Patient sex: M
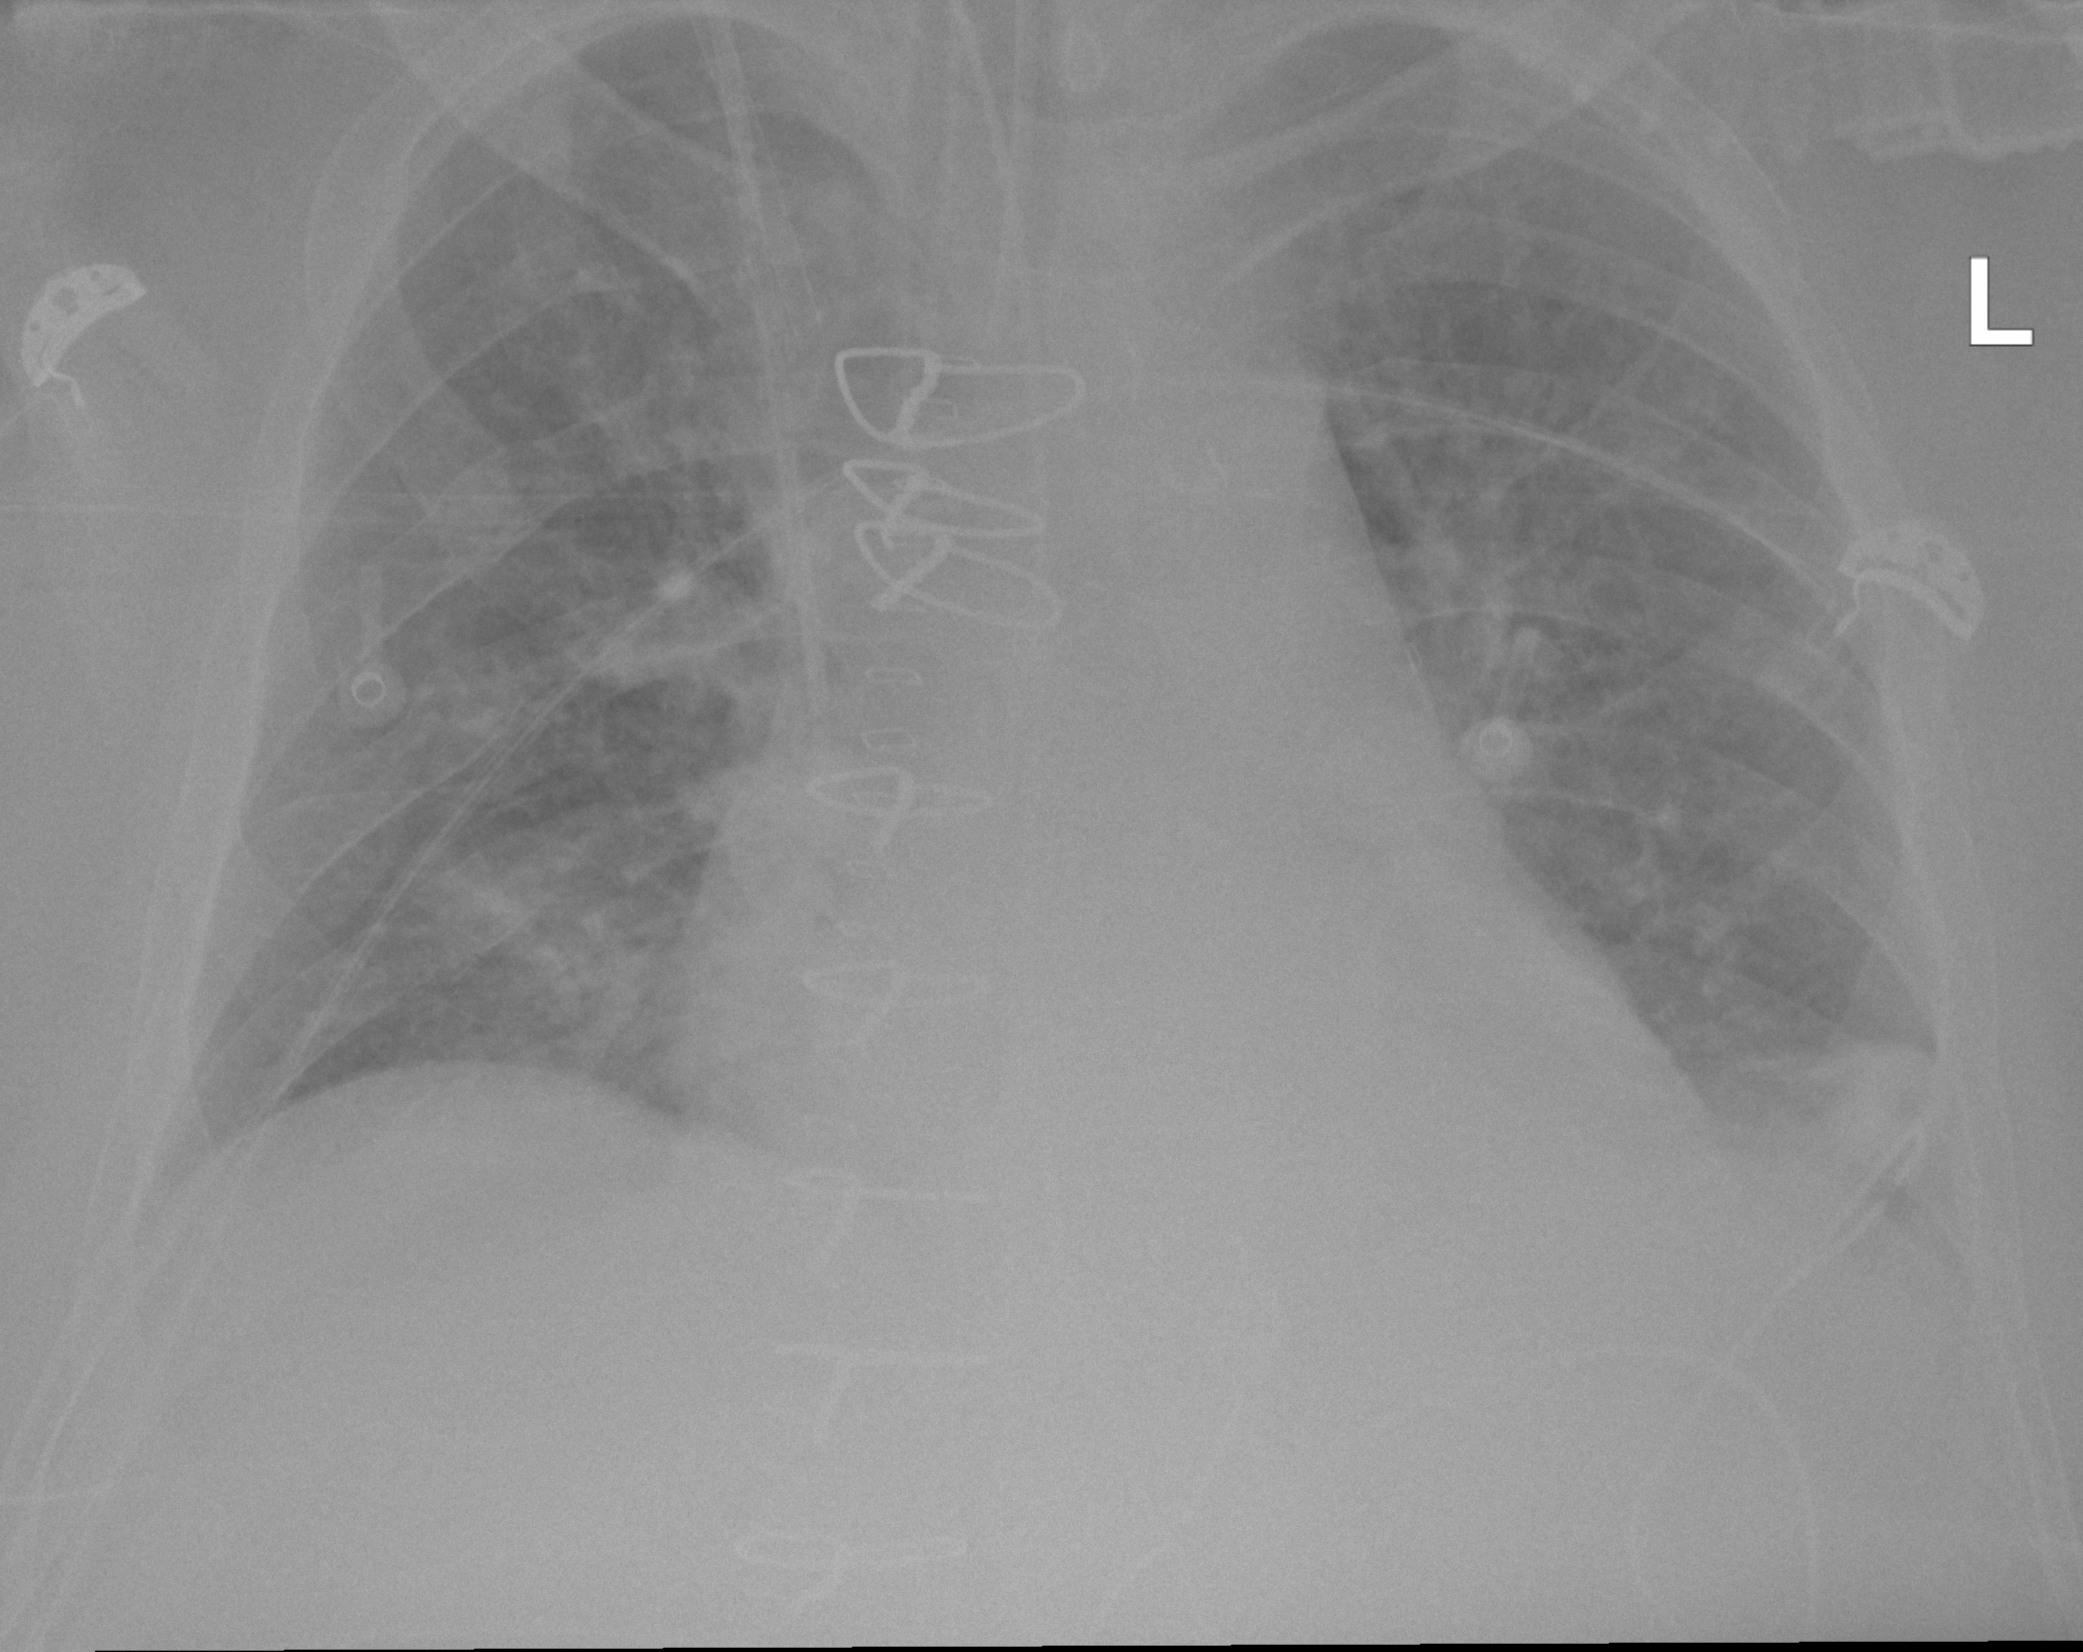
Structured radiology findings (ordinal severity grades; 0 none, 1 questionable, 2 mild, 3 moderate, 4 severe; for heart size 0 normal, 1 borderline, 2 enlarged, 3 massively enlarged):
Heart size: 2
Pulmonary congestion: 2
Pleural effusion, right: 0
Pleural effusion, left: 2
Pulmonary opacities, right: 0
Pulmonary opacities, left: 0
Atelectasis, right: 2
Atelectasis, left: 2